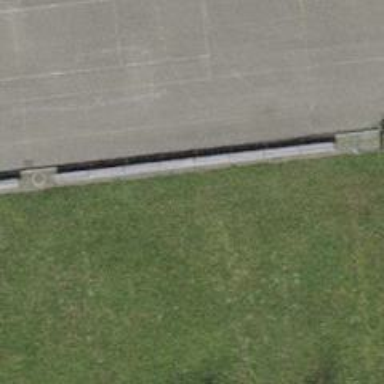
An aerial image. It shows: Brown bench in the vicinity.